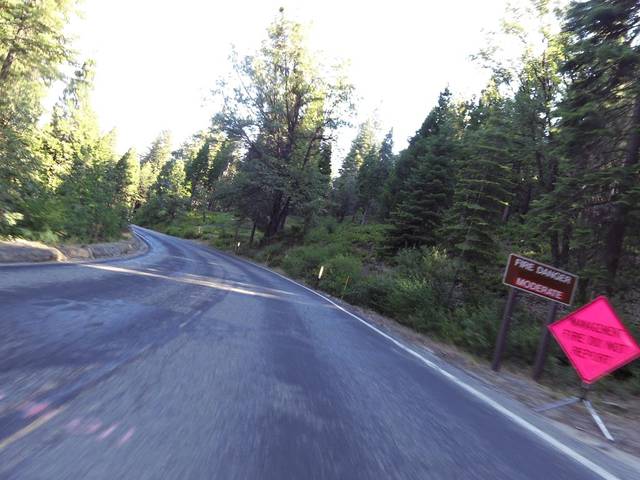
Region: United States
Coordinates: 37.509, -119.635